Field crop: maize
Growth stage: 1
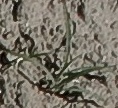
Species: sorghum